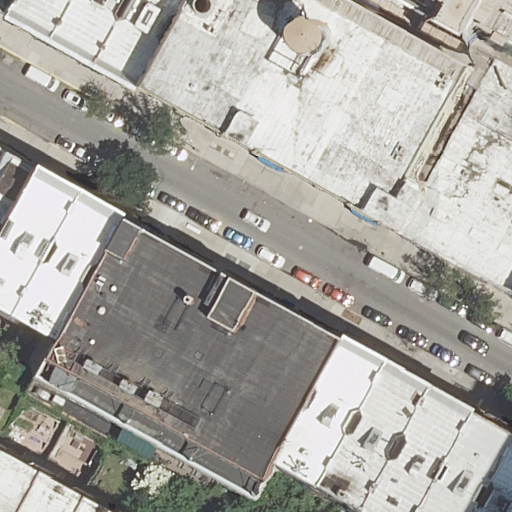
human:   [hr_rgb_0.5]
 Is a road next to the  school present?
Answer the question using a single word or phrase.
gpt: yes

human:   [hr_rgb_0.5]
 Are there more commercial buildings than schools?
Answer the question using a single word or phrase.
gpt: no

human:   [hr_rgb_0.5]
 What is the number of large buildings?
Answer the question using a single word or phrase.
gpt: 3

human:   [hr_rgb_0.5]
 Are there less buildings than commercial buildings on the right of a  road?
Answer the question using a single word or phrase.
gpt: no

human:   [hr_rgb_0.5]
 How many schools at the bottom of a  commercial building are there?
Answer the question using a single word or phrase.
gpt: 0

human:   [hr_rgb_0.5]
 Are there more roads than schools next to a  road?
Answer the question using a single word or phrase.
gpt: yes

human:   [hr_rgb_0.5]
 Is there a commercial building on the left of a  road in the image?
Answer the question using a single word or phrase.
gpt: no

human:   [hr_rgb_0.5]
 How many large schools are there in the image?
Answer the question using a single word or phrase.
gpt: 0

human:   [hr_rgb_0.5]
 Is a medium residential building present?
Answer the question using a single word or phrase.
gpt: yes

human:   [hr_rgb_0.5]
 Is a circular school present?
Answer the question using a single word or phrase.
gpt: no

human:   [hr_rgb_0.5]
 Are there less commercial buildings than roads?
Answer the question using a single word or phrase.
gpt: yes

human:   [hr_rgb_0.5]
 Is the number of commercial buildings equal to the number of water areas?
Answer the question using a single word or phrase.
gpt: yes

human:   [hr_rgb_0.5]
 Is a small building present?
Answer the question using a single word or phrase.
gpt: yes

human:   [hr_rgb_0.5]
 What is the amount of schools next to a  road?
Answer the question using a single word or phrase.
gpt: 1

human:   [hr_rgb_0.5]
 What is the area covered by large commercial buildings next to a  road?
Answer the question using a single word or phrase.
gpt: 0m2

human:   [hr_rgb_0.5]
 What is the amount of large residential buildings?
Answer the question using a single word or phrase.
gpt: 3

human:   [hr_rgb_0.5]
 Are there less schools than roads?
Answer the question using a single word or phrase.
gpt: yes

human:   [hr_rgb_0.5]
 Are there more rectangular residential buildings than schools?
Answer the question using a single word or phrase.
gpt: yes

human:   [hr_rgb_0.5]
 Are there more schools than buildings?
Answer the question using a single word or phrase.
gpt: no

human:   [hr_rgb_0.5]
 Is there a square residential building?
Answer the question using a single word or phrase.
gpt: no

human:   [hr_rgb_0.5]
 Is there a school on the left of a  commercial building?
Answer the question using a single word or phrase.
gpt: no

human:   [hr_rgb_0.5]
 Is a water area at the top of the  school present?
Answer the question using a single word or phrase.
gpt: no

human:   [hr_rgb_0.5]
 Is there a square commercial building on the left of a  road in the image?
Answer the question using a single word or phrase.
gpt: no

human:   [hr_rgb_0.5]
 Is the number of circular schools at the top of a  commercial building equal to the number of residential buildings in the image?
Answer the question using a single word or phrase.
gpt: no

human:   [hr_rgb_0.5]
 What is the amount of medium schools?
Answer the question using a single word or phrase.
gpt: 0

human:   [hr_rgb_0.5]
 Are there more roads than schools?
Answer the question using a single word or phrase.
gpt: yes

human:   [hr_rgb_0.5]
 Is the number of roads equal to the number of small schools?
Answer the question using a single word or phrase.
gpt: no

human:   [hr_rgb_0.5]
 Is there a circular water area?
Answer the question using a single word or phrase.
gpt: no

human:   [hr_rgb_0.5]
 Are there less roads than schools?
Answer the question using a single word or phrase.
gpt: no

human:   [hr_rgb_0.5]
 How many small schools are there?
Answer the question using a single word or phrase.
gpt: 1

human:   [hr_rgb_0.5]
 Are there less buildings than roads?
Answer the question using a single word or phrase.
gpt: no

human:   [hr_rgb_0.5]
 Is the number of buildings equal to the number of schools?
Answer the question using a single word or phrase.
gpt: no

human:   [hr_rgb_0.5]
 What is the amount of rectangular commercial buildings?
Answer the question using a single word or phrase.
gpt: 0

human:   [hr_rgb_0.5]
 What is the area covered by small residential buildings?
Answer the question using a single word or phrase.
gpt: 334m2

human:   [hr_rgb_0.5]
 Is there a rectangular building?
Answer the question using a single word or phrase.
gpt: yes

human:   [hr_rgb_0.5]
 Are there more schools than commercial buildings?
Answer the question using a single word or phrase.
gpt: yes